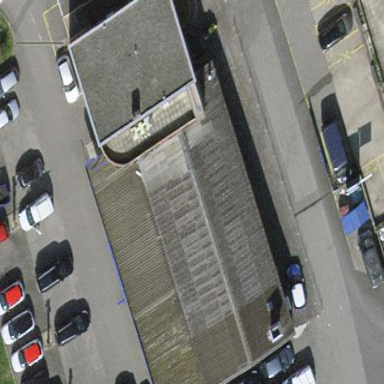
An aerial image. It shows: Parking area with surface.